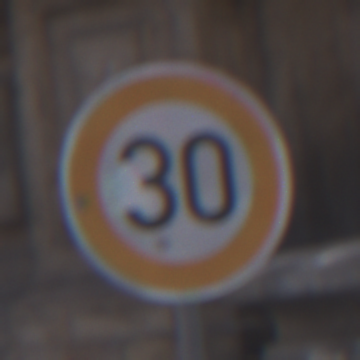
Verkehrszeichen: Geschwindigkeit30
Umgebung: Outdoor, Urban
Tageszeit: SunriseSunset
Wetter: PartlyCloudy
Licht: Natural
Jahreszeit: NotSpecified
Kontrast: LowContrast